Interaction volume radius: 5 \u00c5
Interaction volume height: 35 \u00c5
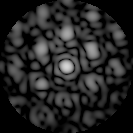
Disorder parameter: 0.4736